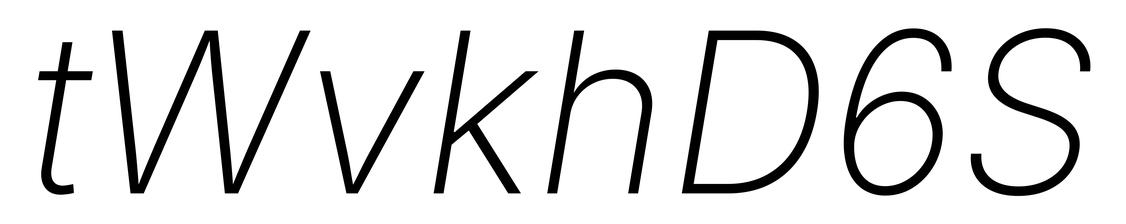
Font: Inter-Italic_ExtraLight_Italic